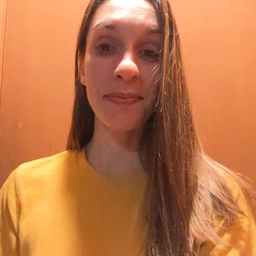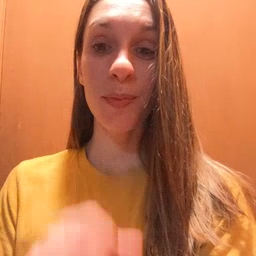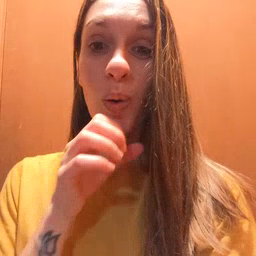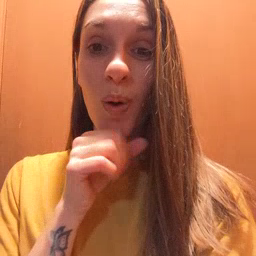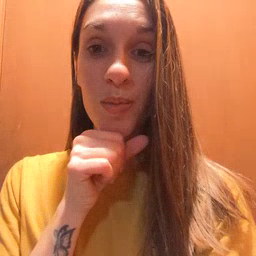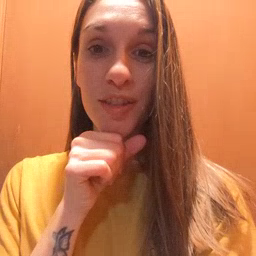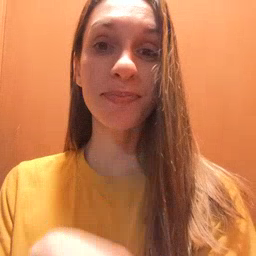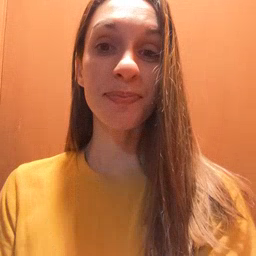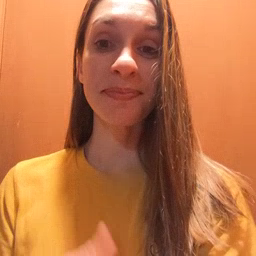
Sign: orange